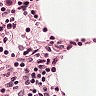
Metastatic tissue present: no